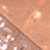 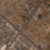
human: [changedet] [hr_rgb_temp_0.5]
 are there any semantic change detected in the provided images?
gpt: Some houses were realized on the right of the street.